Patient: sex M, age 35
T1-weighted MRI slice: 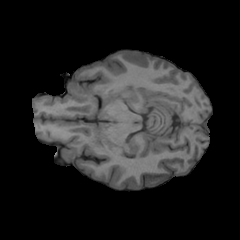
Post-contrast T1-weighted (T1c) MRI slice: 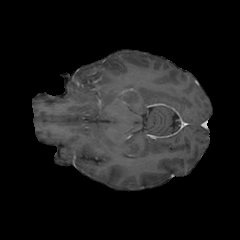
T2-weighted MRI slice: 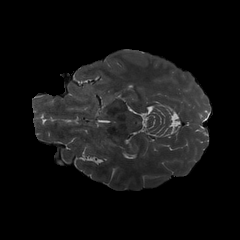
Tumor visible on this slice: no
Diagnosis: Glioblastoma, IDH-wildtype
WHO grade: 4